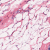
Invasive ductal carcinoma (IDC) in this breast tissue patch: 0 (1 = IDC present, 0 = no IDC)